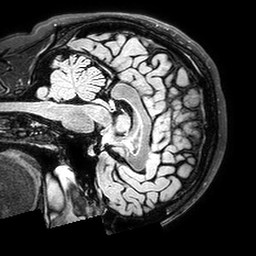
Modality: T2w
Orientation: sagittal
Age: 25
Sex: male
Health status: healthy
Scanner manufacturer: philips
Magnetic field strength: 3 T
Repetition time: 5 s
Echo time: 0.2884 s